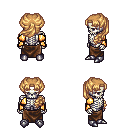
a pixel art fantasy rpg character, male body template, skeleton, gold arm armor, robe skirt, light blonde princess hairstyle, metal boots, four views (front, back, left, right), 2x2 character sprite sheet, small pixel art, hard edges, no anti-aliasing